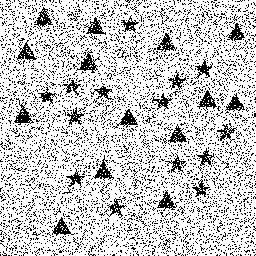
Squares: 0
Triangles: 14
Stars: 14
Total shapes: 28